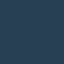
Land use / land cover class: SeaLake